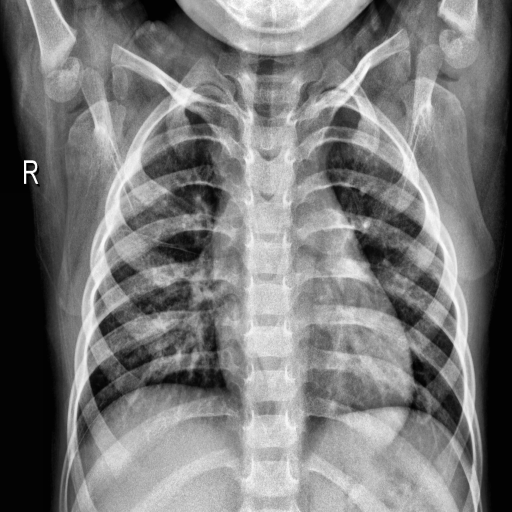
Finding: NORMAL